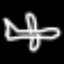
Label: airplane